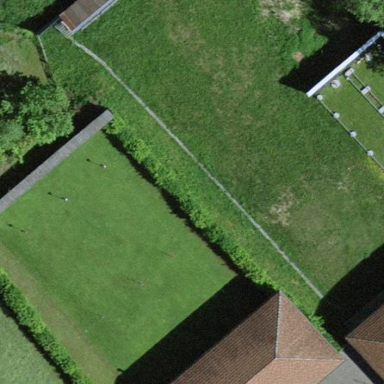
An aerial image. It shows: Shooting range in pitch designated for leisure land activities.